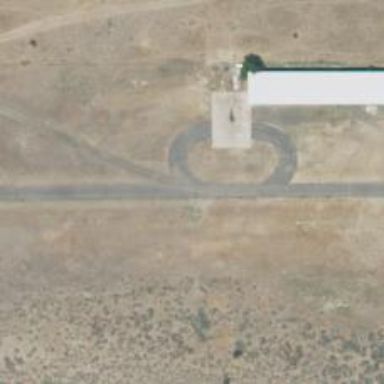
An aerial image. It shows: Asphalt runway at the airport.